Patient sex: F
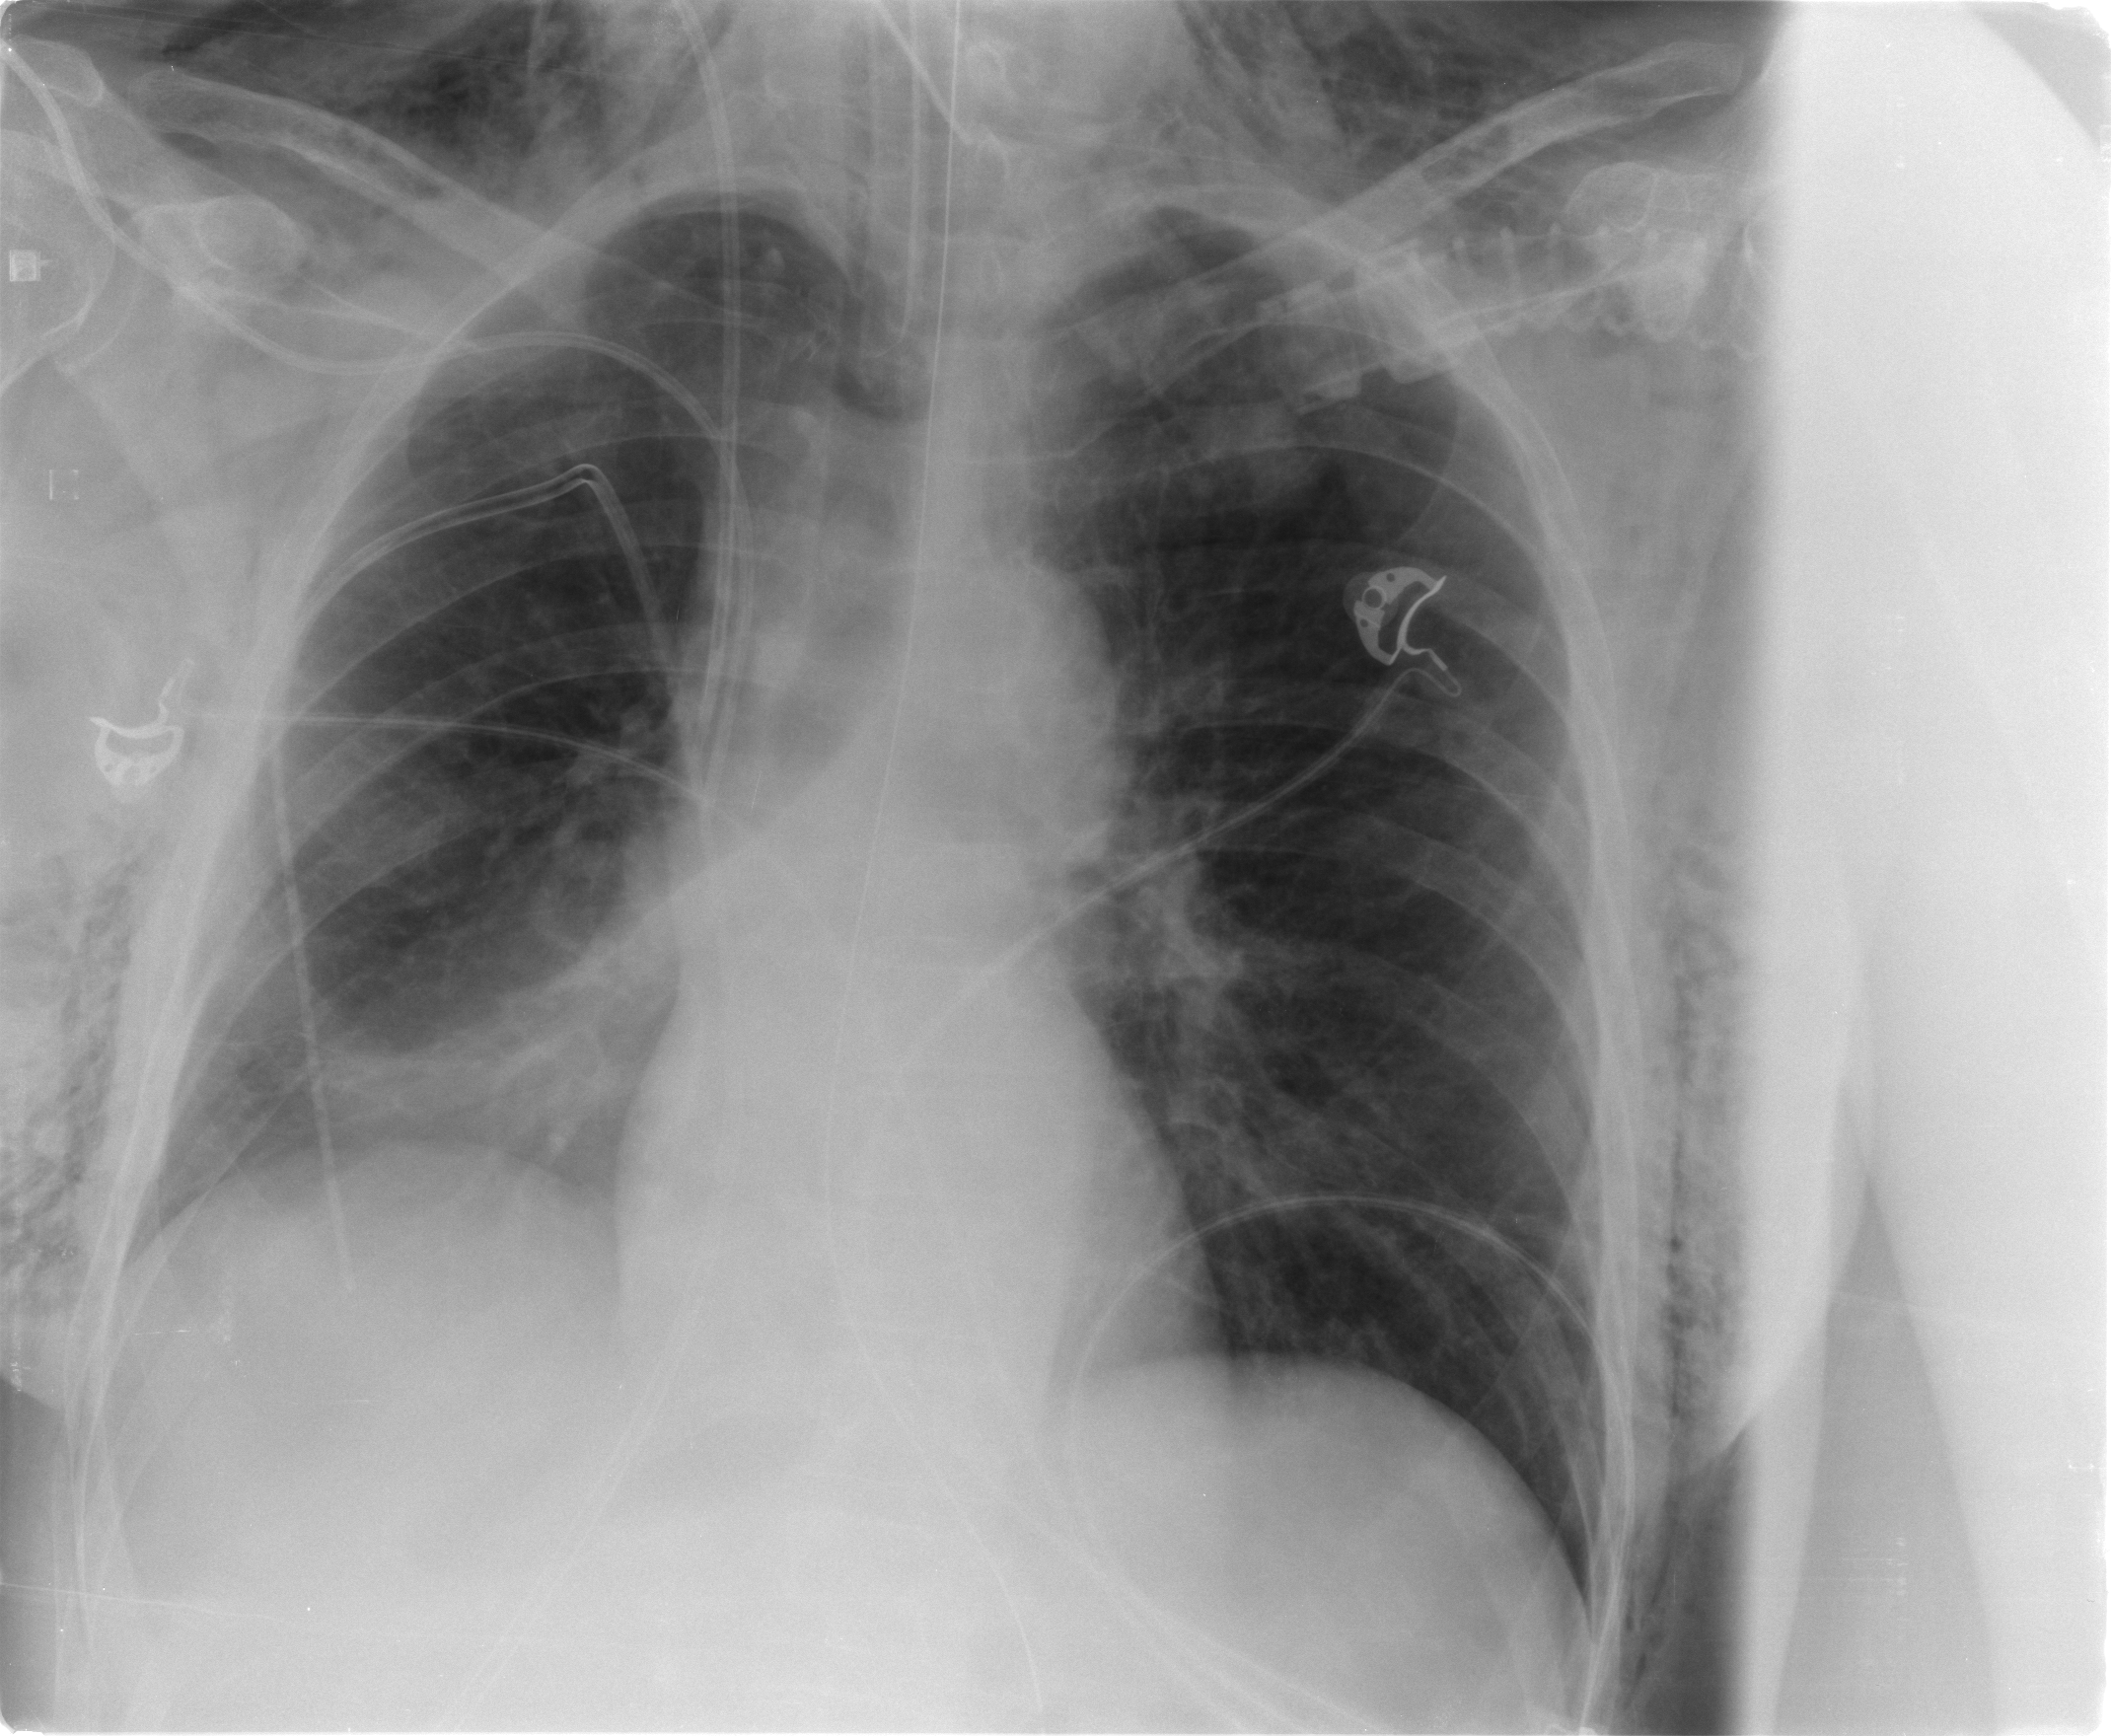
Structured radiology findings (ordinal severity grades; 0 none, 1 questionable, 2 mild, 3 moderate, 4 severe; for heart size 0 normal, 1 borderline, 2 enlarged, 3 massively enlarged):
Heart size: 0
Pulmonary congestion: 2
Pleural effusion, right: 0
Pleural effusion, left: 0
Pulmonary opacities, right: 2
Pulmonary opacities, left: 0
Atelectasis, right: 2
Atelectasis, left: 0